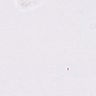
Metastatic tissue present: no